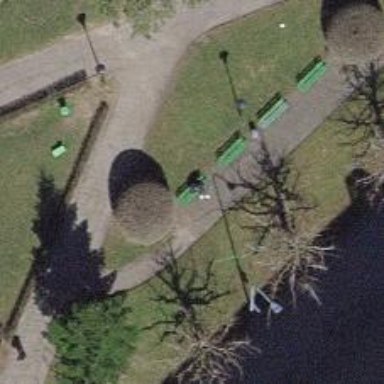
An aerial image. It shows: Bench for seating.